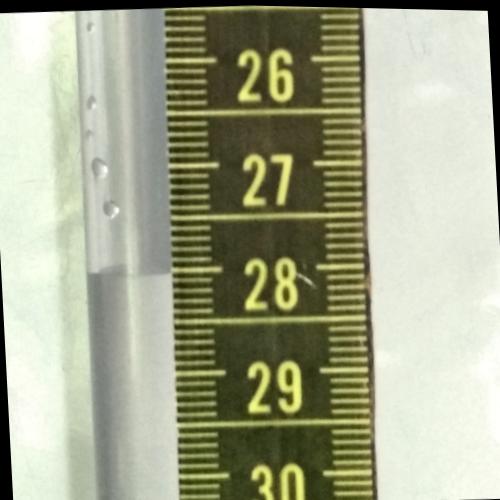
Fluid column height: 28.0 cm